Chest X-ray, PA view. Patient: 49 years old, sex F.
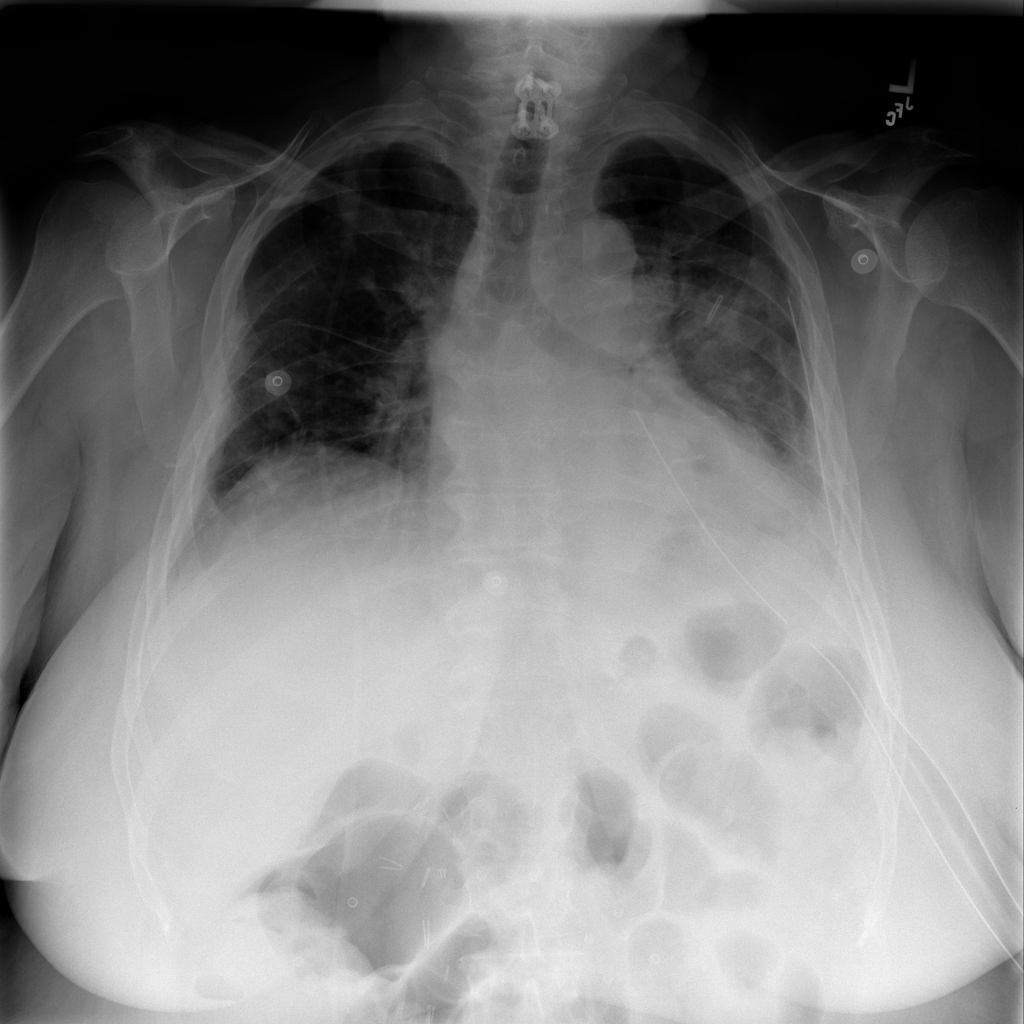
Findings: No Finding